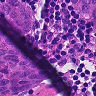
Metastatic tissue present: yes